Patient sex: F
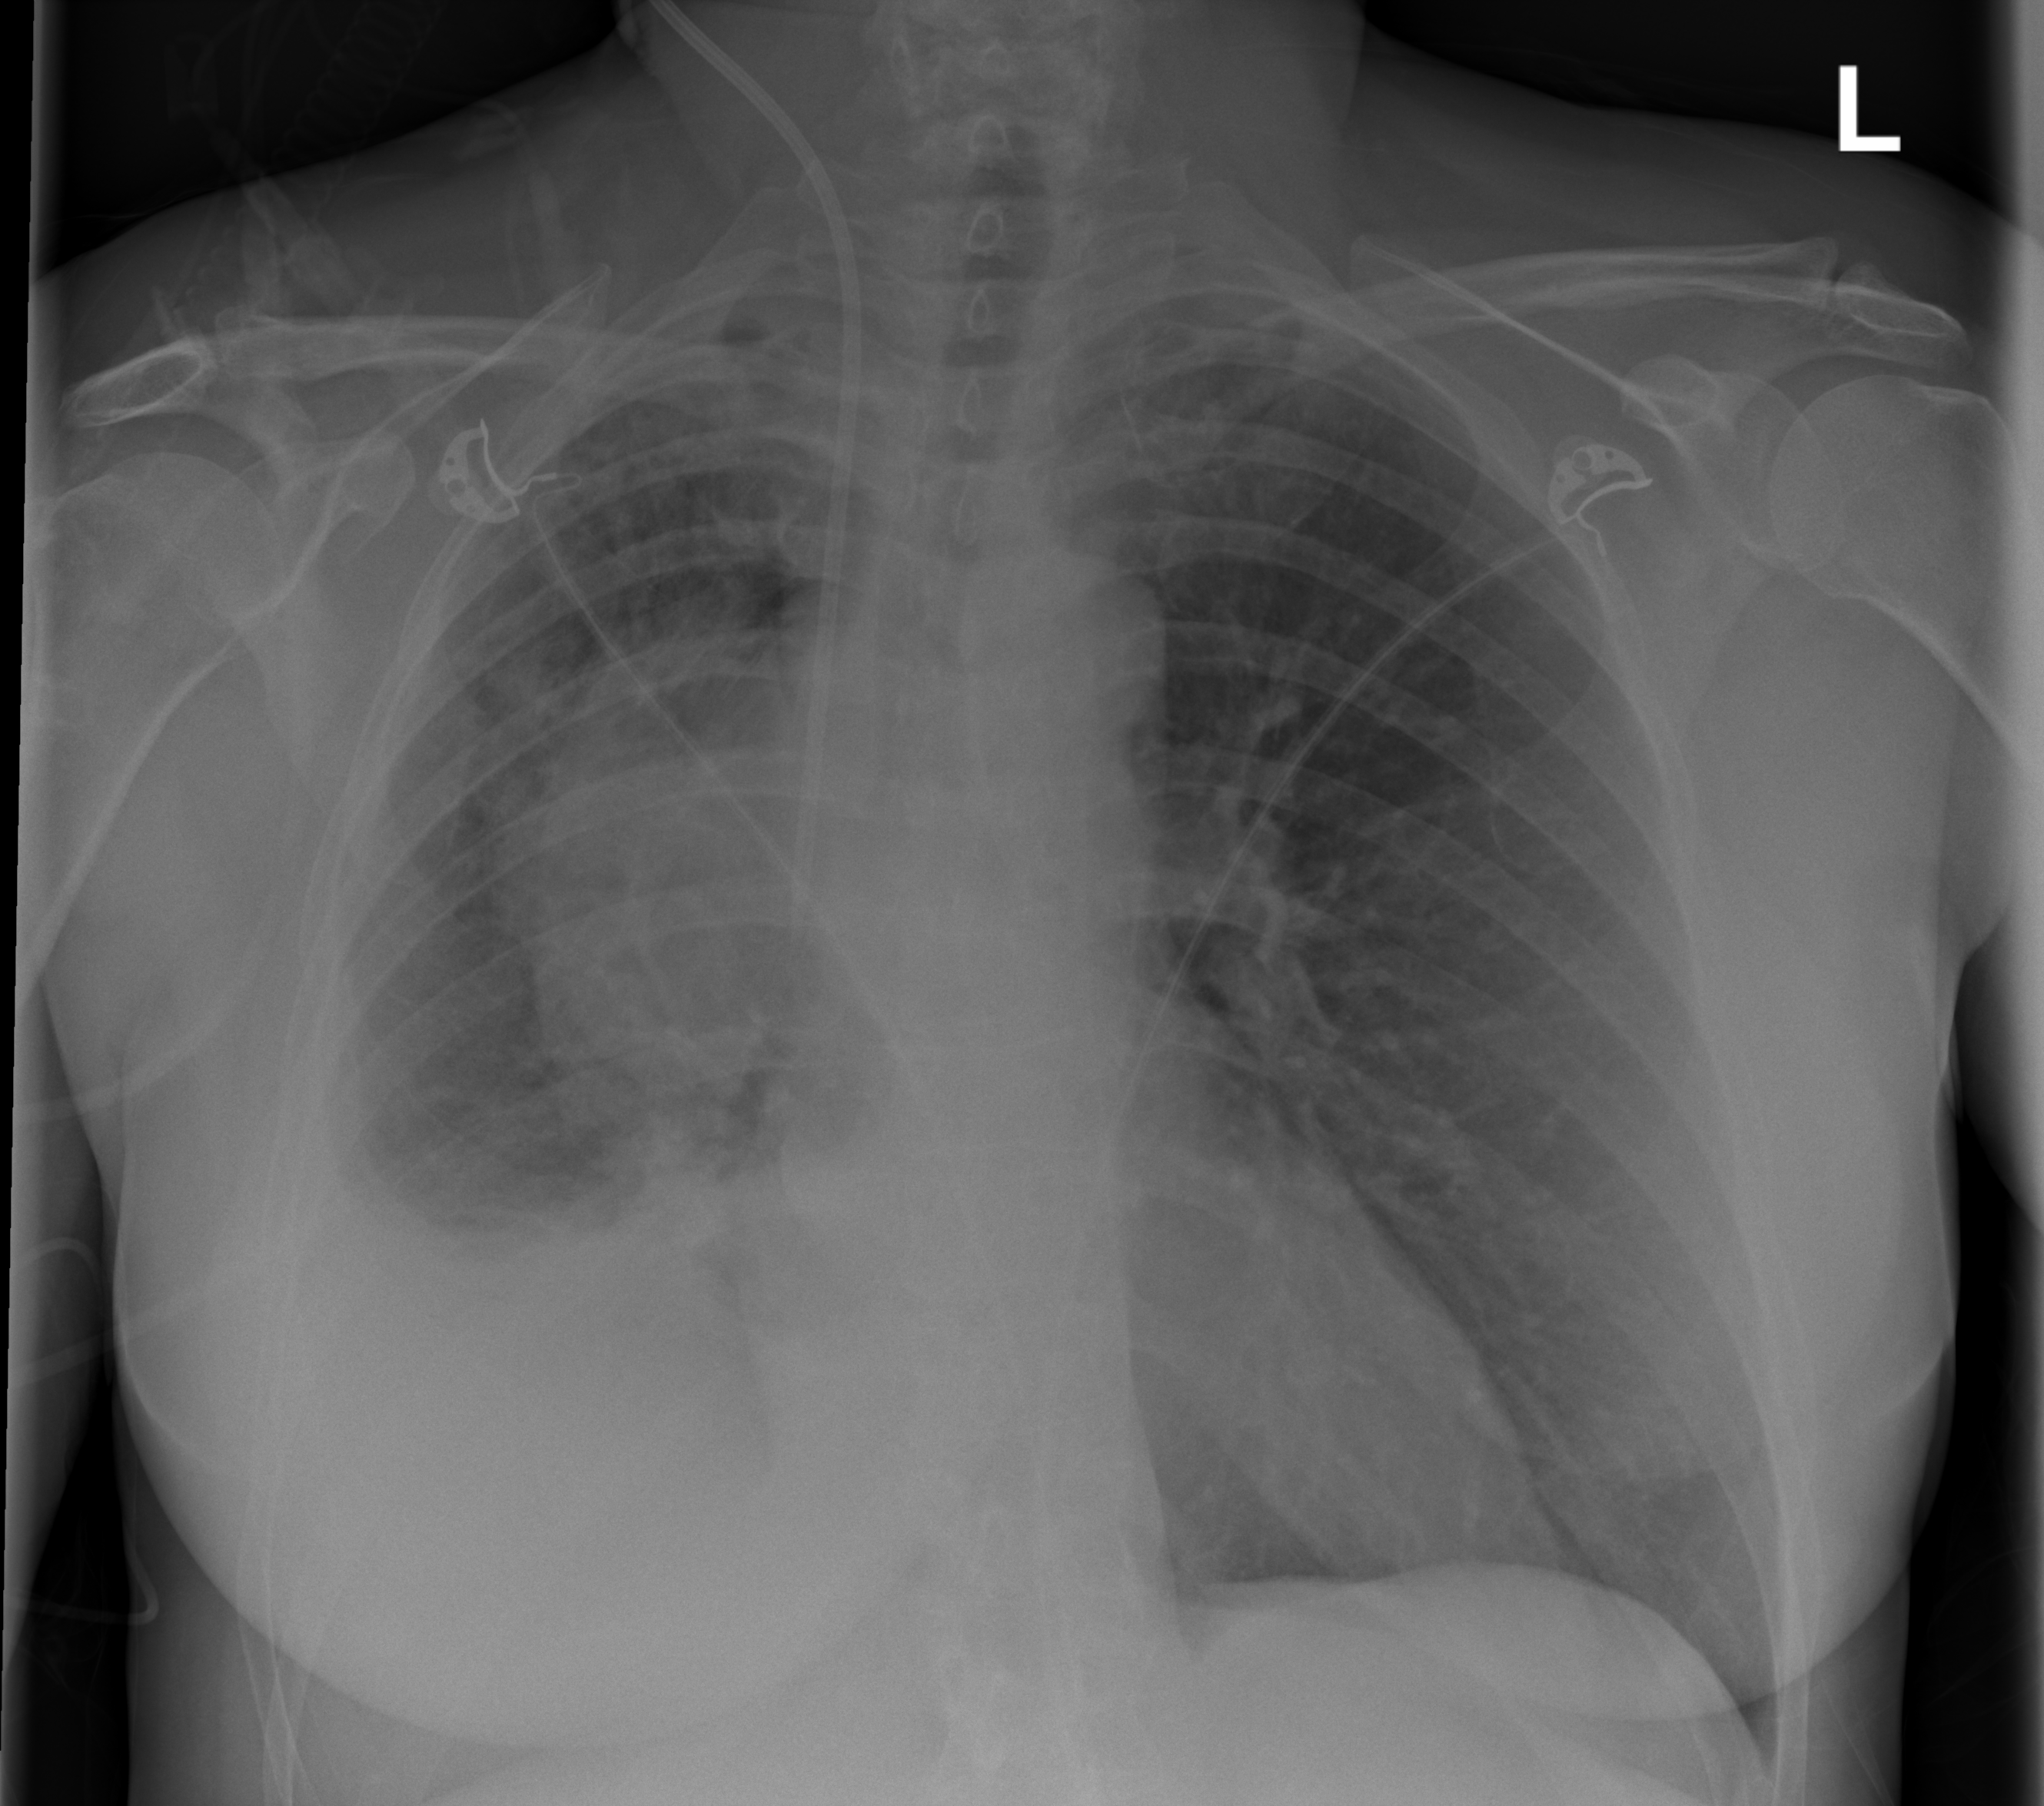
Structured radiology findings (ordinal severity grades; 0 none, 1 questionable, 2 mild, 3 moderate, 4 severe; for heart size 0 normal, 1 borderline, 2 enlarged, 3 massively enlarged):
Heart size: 1
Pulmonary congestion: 0
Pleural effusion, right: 2
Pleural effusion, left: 0
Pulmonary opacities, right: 1
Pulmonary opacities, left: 0
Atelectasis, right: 2
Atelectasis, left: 0